Field crop: tomato
Growth stage: 2
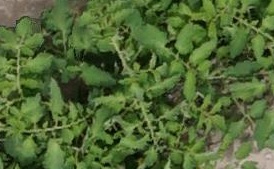
Species: tomato